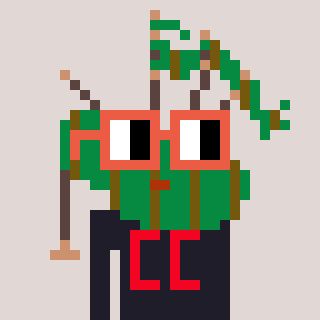
a pixel art character with square orange glasses, a bagpipe-shaped head and a grayscale-colored body on a warm background